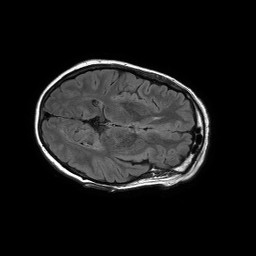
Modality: FLAIR
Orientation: axial
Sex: female
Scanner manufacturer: philips
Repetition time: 11 s
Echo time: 0.125 s